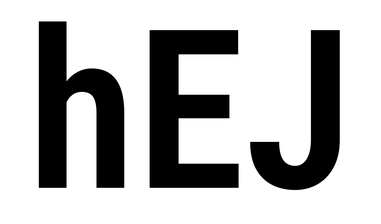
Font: Roboto_Condensed_SemiBold